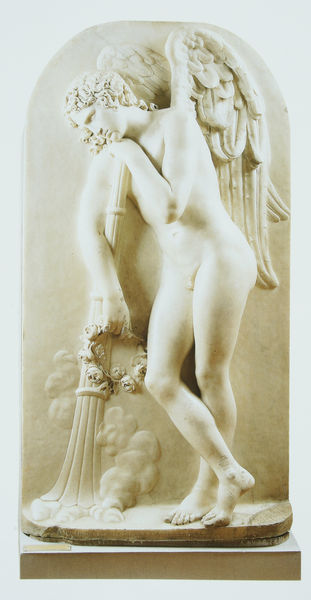
Titel: Todesgenius
Künstler: Iwan Petrowitsch Martos
Standort: St. Petersburg
Institution: Schloss Pawlowsk
Schlagwörter: akt, flügel, fuß, hand, himmel, kopf, mann, nackt, nackter, schatten, schlaf, wasser, weiß, wolken, bäume, fluss, grün, landschaft, ocker, blume, blumen, frisur, grau, haar, hintergrund, licht, marmor, stützen, säule, blüten, gebäude, rosen, weg, wolke, beige, ornament, jung, wand, arm, arme, bibel, federn, gefieder, sockel, stehen, stein, tod, trauer, horn, instrument, porträt, rauch, figur, haare, stehend, musik, england, locken, schulter, schön, traurig, rund, stock, engel, engelchen, garten, putte, skulptur, statue, beine, relief, bein, füße, bogen, italien, stab, bündel, spazieren, lehnen, langeweile, angelehnt, besen, bauch, glatt, nackte, plastik, plinthe, podest, junge, nachdenklich, bauchnabel, knöchel, aufstützen, nachdenken, foto, fotografie, photographie, penis, nische, antike, gestützt, barfuß, kranz, lorbeer, lorbeerkranz, mythologie, photo, fries, jüngling, männlich, grab, antik, eros, aufgestützt, schwingen, griechenland, blumenkranz, blütenkranz, kunstkammer, abstufung, fanfare, gips, harfe, anlehnen, amor, heilig, posaune, rosenkranz, geflügelt, träumen, leier, lehnend, gekreuzt, golf, demut, anmut, cupido, elfenbein, grabmal, athen, siegeskranz, staue, hochrelief, trompete, marmot, gabriel, halbrelief, blasinstrument, relieg, alto relief, die last der flügel, engen, 1800, kabinettstück, alphorn, grabschmuck, kunstkammerstück